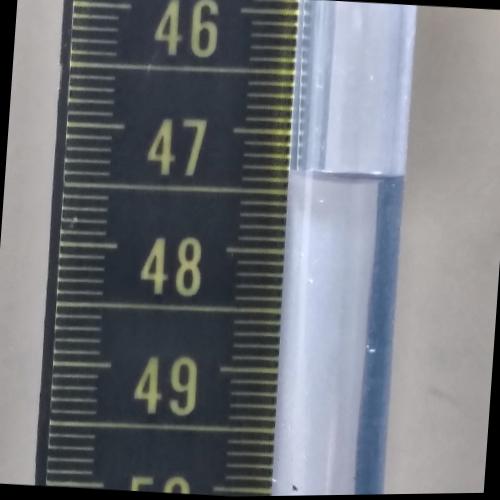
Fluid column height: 47.3 cm